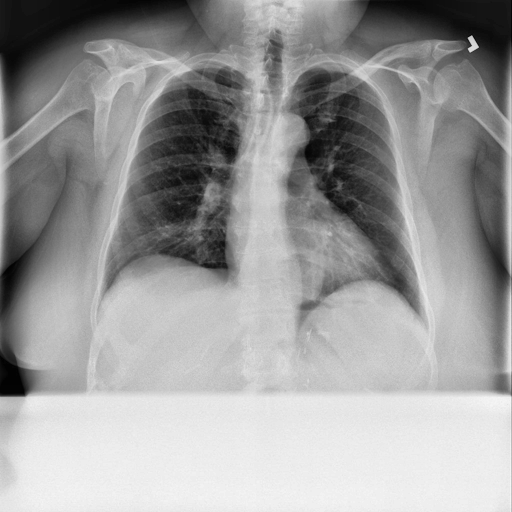
Finding: NORMAL